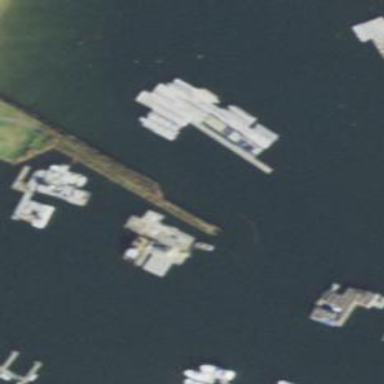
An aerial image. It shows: Man-made pier.